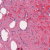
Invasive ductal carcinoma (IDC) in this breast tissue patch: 0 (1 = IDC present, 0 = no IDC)